Question: I have a sign in button as shown below and when I try to click that the menu opens in which I am having an ASP.Net login control which is shown below my slider and not above it.So I would like to position it on top of my slider.And between my slider and sign in button I have menu bar.
So how do I do that?

I have followed this <URL> on SO but did not succeed
This is my CSS:
'''
#container {
width:780px;
margin:0 auto;
position: relative;
}
#topnavsignin {
padding:10px 0px 12px;
font-size:11px;
line-height:23px;
text-align:right;
margin-top:-60px;
margin-left:120px;
}
#topnavsignin a.signin {
background:#88bbd4;
padding:4px 6px 6px;
text-decoration:none;
font-weight:bold;
color:#fff;
-webkit-border-radius:4px;
-moz-border-radius:4px;
border-radius:4px;
*background:transparent url('../images/signin-nav-bg-ie.png') no-repeat 0 0;
*padding:4px 12px 6px;
margin-left:420px;
}
#signin_menu {
-moz-border-radius-topleft:5px;
-moz-border-radius-bottomleft:5px;
-moz-border-radius-bottomright:5px;
-webkit-border-top-left-radius:5px;
-webkit-border-bottom-left-radius:5px;
-webkit-border-bottom-right-radius:5px;
display:none;
background-color:#ddeef6;
position:absolute;
width:350px;
z-index:100;
border:1px transparent;
text-align:left;
top: 24.5px;
right: 171px;
margin-top:-55px;
margin-right: 0px;
*margin-right: -1px;
color:#789;
font-size:11px;
padding: 5px;
}
'''
This is how I'm showing it:
'''
<div id="container">
<fieldset id="signin_menu">
//Asp.Net Login Control
</fieldset>
</div>
'''
//Here goes my Navigation menu
This is my slider part
'''
<div id="slider_wrap">
<div id="wowslider-container1">
</div>
</div>
'''
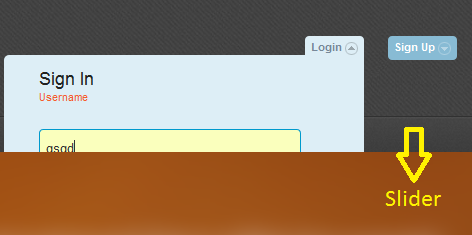
Answer: To position one Div over the other you use the 'z-index' on the css, together with 'position: absolute or relative or fixed'
Some examples:
<URL>
<URL>
On the container that you like to be front set a bigger z-index than the containers that you like to be on back.
the 'z-index' works only for 'position: absolute, relative, or fixed', and the divs that you like to control have this attributes. so in example can not use z-index and its a tricky how to place one in front of other with out the z-index enabled.
As I see you do not have set index in one of them.